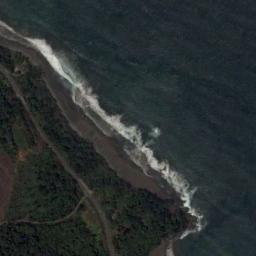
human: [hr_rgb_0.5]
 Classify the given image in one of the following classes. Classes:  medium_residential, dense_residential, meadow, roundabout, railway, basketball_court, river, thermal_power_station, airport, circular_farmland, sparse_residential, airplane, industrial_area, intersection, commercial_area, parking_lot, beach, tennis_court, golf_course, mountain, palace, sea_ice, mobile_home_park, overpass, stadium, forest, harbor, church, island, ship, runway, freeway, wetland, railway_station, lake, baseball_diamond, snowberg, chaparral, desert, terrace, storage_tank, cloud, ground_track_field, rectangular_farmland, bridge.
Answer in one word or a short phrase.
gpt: beach